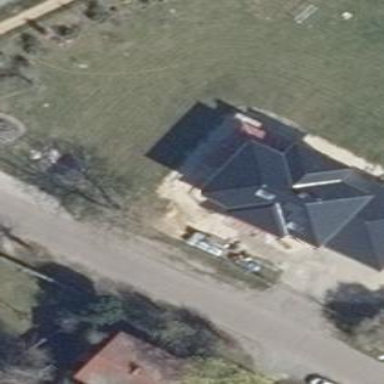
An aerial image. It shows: Residential house with the roof oriented along the building.